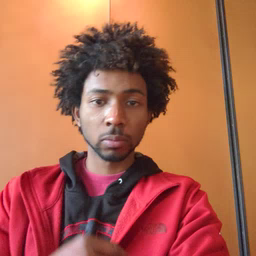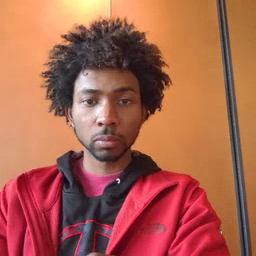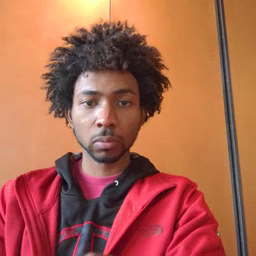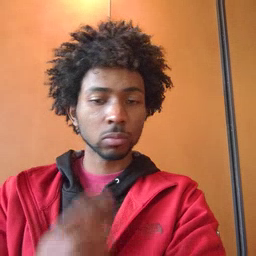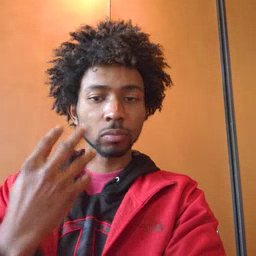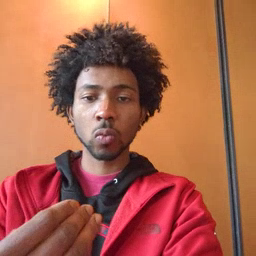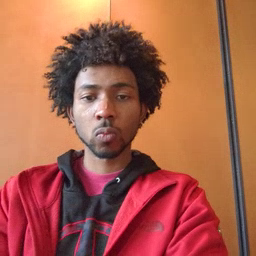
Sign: go